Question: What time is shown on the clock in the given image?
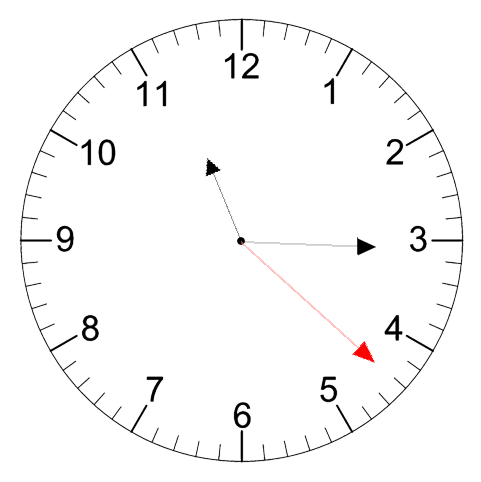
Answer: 11:15:22